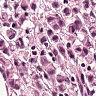
Metastatic tissue present: yes